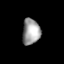
Tissue: lung
Cell type: Epithelial cells
Senescence score: 0.1768
Nuclear area (px): 451
Mean DAPI intensity: 157.756